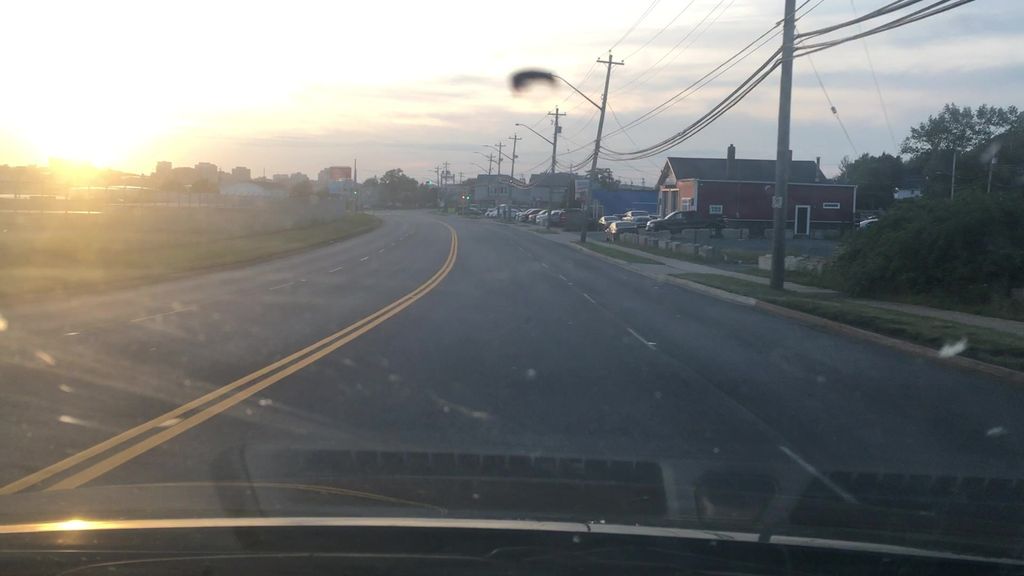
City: halifax